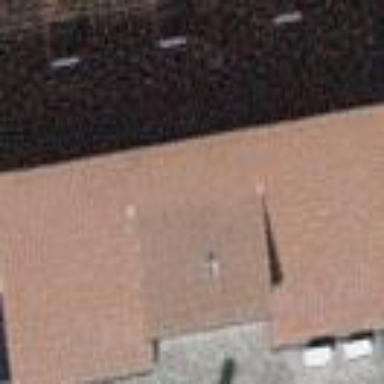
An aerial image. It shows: Detached building with gabled roof.